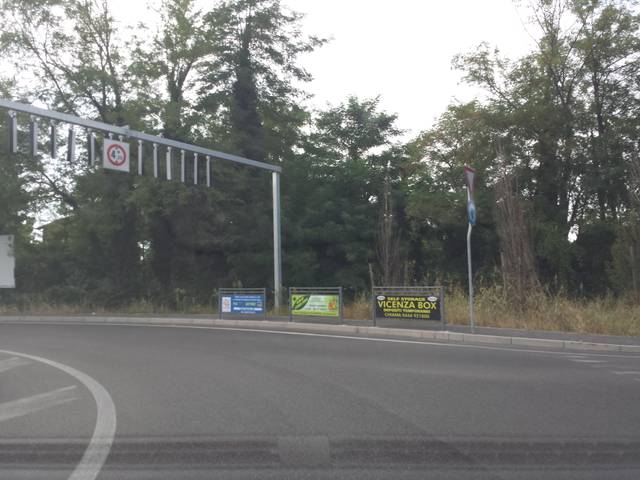
Region: Italy
Coordinates: 45.542, 11.559